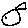
Label: fish